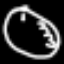
Label: clock